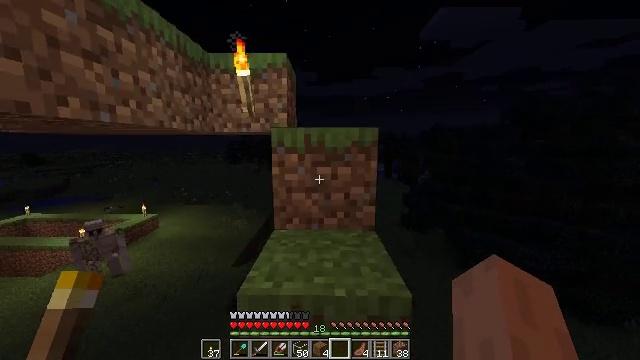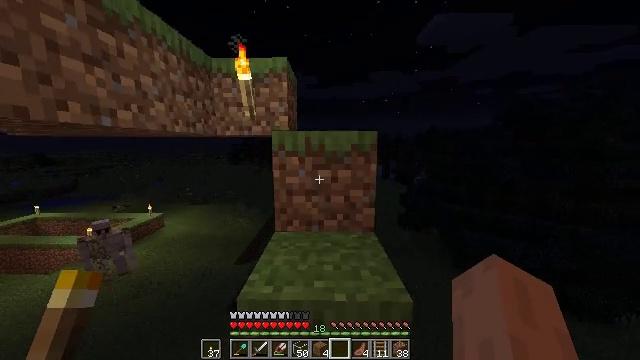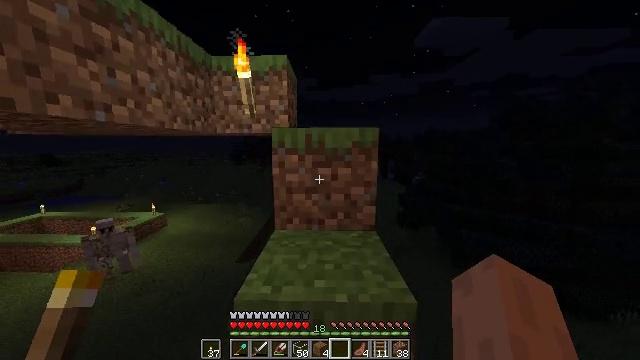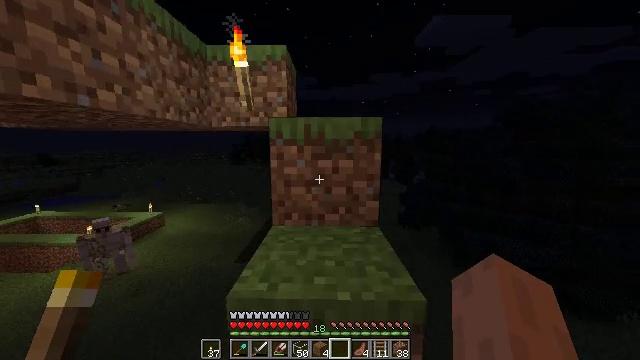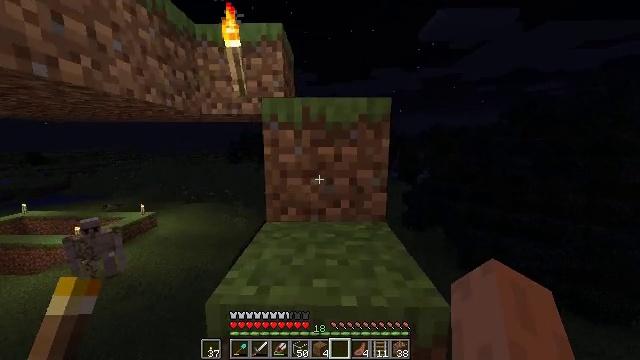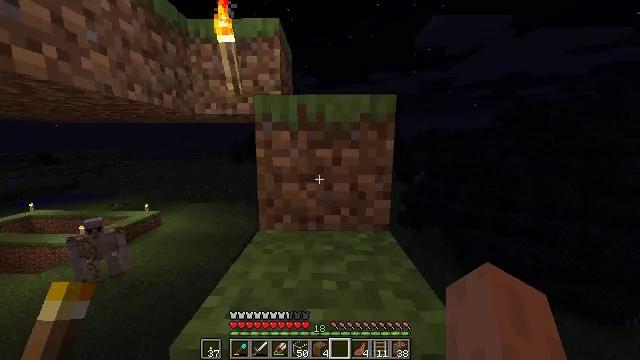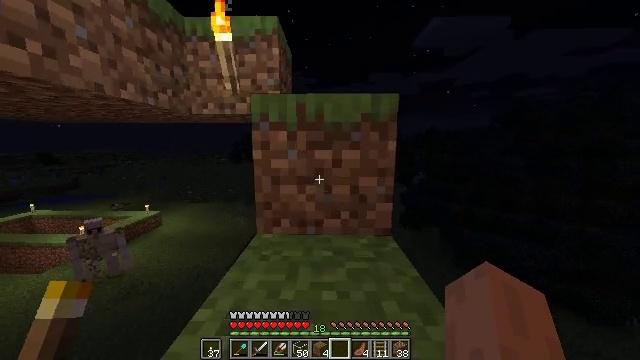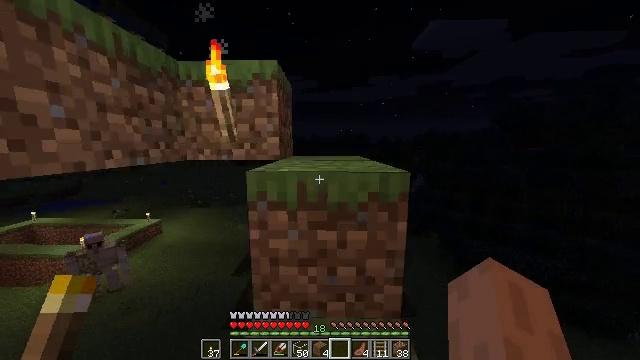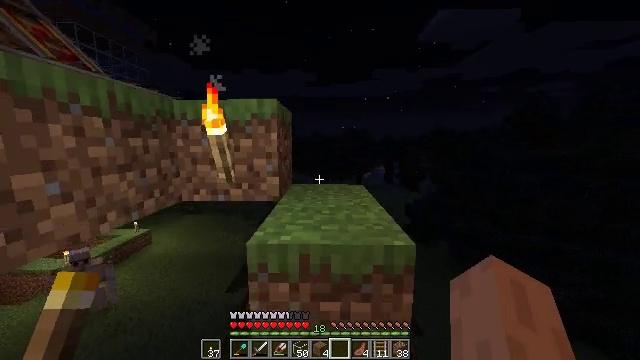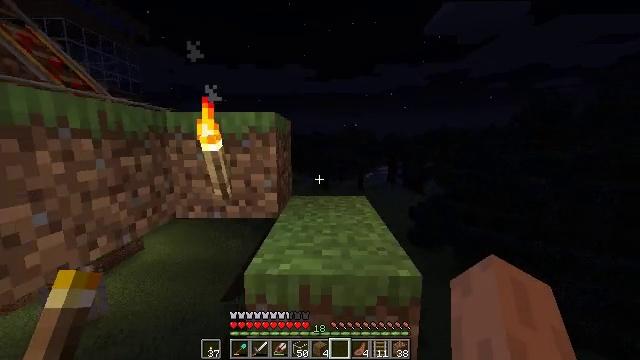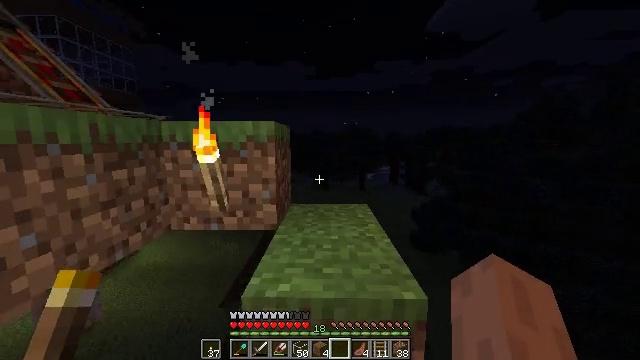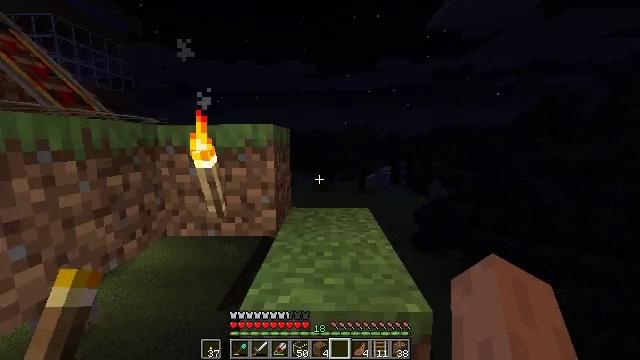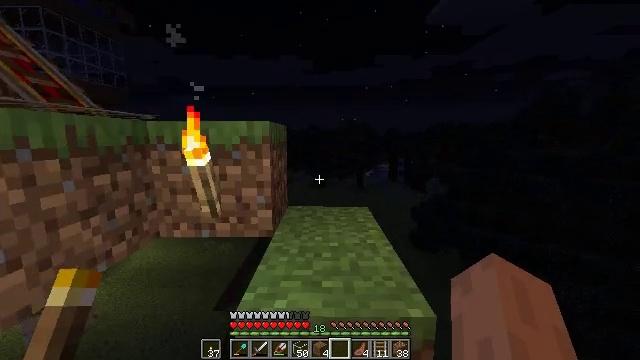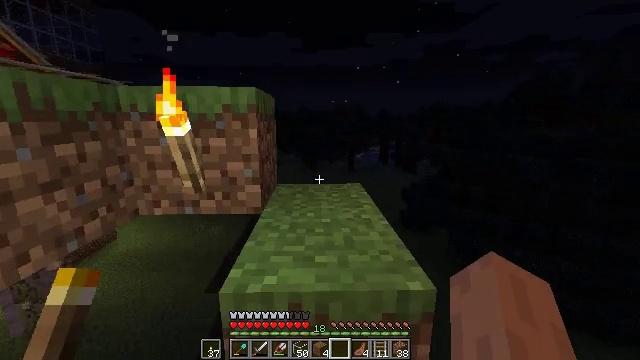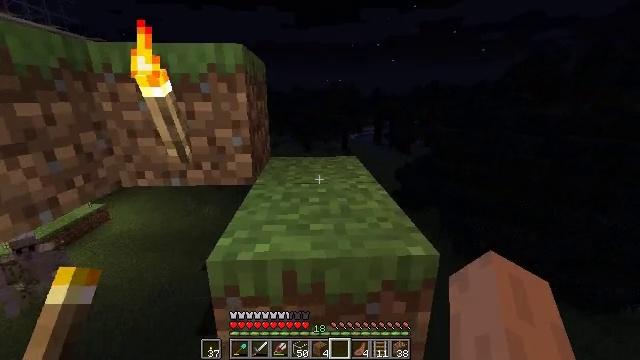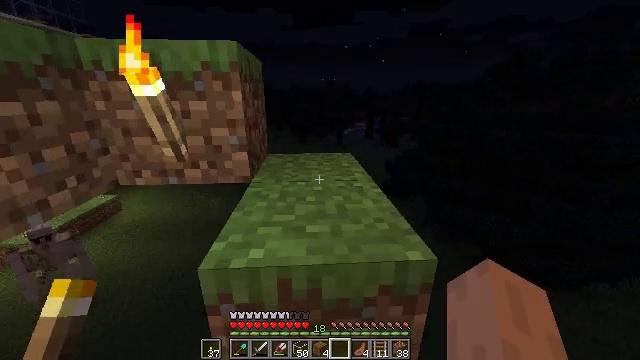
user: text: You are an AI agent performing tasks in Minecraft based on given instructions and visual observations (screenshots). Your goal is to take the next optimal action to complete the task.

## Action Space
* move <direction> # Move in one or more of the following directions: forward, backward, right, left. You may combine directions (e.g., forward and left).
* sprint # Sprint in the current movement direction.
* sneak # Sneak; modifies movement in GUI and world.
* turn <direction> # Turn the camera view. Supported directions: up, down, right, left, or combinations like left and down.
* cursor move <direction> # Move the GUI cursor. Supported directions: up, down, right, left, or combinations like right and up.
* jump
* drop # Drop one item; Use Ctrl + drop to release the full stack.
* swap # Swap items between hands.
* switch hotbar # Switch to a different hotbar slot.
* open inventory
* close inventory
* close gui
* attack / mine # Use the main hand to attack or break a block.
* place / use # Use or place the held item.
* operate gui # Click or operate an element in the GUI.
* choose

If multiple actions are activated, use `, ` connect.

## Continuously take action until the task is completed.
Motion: motion action
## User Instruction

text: Attack the glass to break it.
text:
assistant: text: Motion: move forward, jump
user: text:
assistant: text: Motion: move forward, jump
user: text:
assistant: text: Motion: move forward, sprint, jump
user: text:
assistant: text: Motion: move forward, sprint, jump
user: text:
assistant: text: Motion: move forward, sprint, jump
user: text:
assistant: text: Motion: move forward, jump
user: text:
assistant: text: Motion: move forward, jump
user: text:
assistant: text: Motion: move forward, jump
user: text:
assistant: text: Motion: move forward, jump
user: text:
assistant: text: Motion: move forward, jump
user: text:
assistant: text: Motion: move forward, jump
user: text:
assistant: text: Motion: move forward, sprint, jump
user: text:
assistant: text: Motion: move forward, sprint, turn right and down, jump
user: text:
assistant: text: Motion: move forward, sprint, turn right and down, jump
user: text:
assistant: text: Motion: move forward, turn down, jump
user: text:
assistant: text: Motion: move forward, turn down, jump
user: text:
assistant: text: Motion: move forward, jump
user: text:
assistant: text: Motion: move forward, sprint, jump
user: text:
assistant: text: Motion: move forward, sprint, jump
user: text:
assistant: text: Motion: move forward, sprint, jump
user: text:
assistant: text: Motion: move forward, jump
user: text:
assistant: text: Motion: move forward, jump
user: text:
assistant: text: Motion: move forward, jump
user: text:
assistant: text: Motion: move forward
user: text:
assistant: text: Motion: move forward
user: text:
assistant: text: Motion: move forward
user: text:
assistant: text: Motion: turn left
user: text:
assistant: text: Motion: turn left
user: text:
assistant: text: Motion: turn left
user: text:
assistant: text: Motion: turn left and up